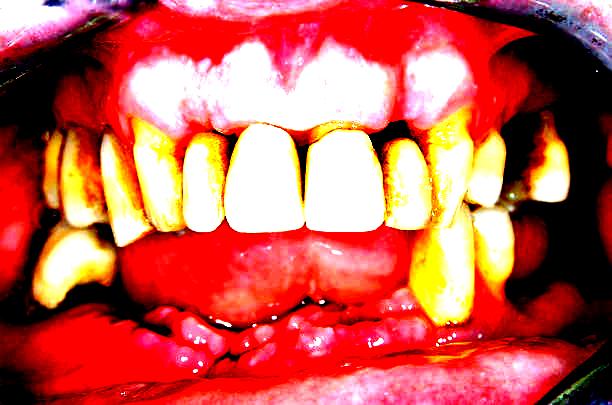
Condition: hypodontia